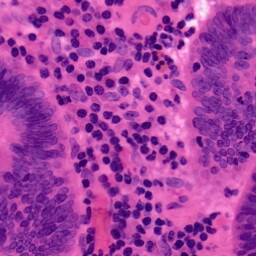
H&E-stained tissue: Colon